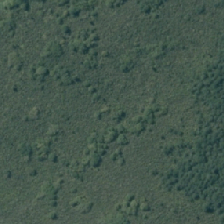
Land cover: herbaceous_freshwater_vege